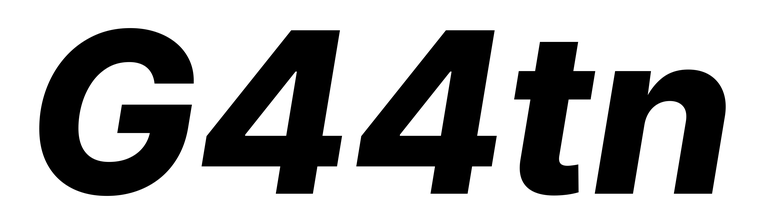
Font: Inter-Italic_ExtraBold_Italic